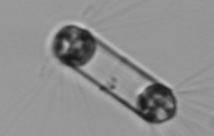
Label: Corethron_hystrix